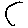
Label: moon